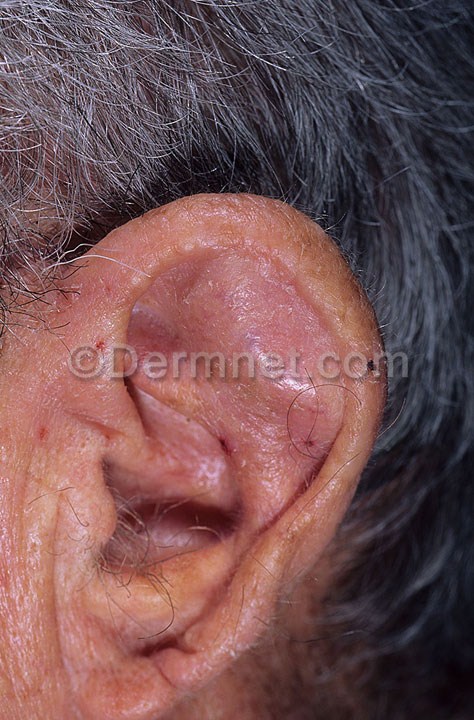
Disease: Seborrheic Keratoses and other Benign Tumors